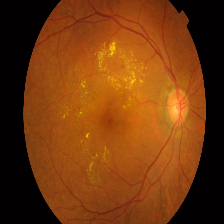
Diabetic retinopathy grade: Proliferative DR